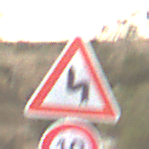
Verkehrszeichen: DoppelkurveZunaechstLinks
Zusatzzeichen unten: Geschwindigkeit10
Umgebung: Outdoor, RoadRail
Tageszeit: SunriseSunset
Wetter: PartlyCloudy
Licht: Natural
Jahreszeit: NotSpecified
Kontrast: LowContrast